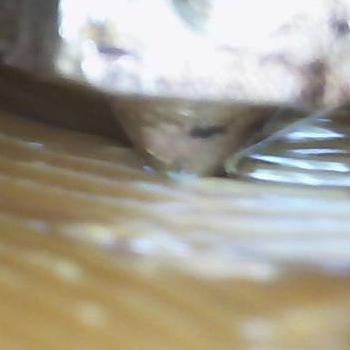
Flow rate: 300%